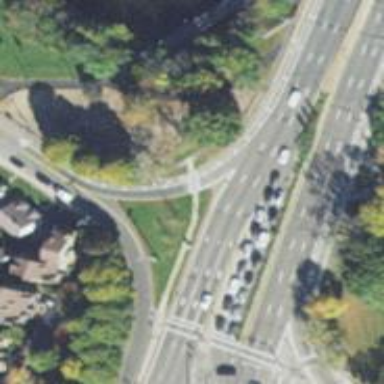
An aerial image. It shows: Trunk link highway.